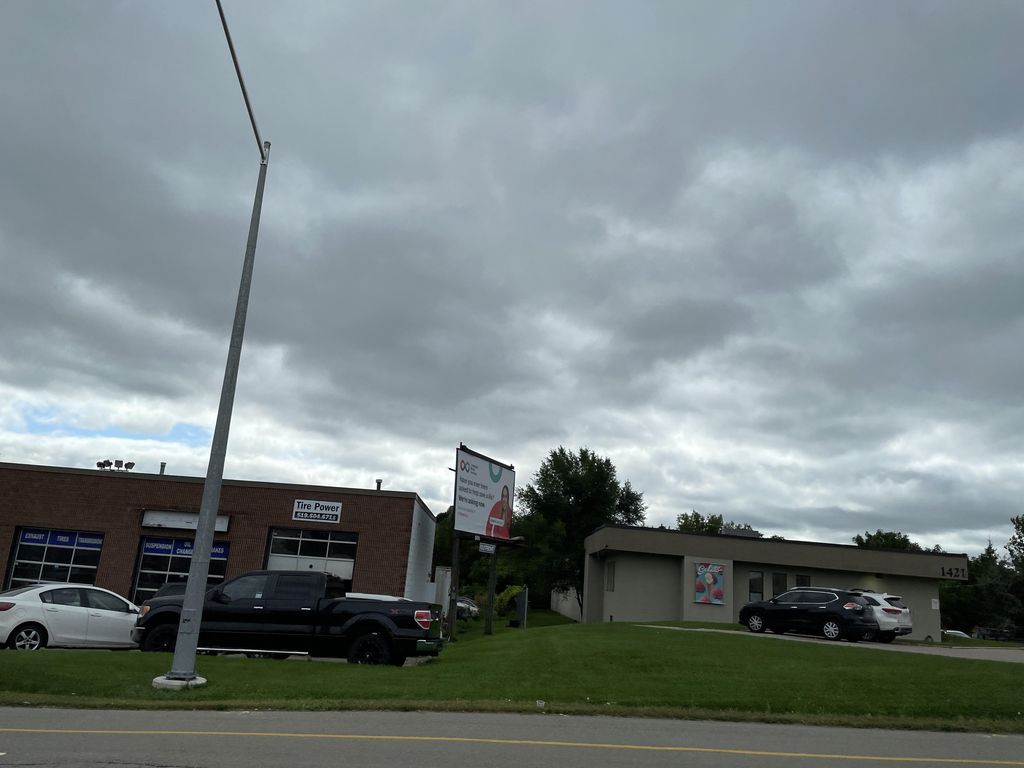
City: kitchener-waterloo